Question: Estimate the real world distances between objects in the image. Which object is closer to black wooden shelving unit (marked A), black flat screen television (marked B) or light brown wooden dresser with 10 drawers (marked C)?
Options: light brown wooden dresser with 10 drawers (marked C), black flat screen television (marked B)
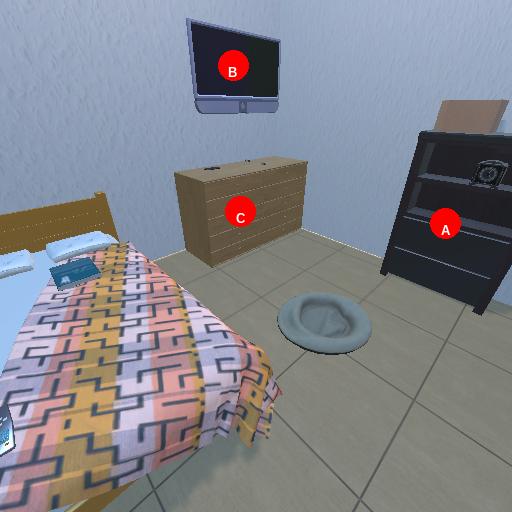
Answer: light brown wooden dresser with 10 drawers (marked C)